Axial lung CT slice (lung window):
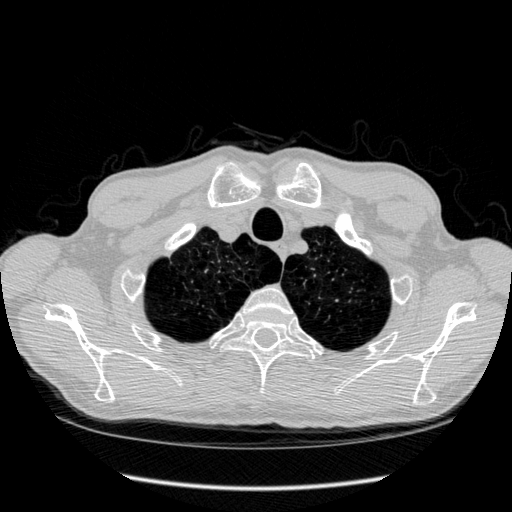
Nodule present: no